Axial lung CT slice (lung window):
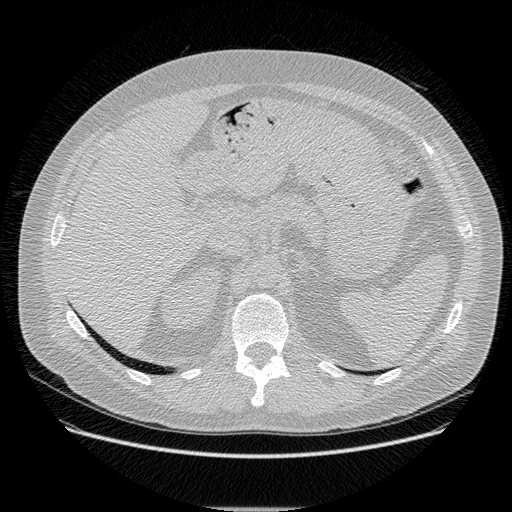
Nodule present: no